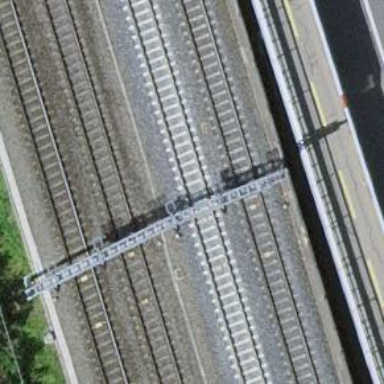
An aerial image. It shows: Single-track electrified railway with contact line.